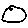
Label: moon